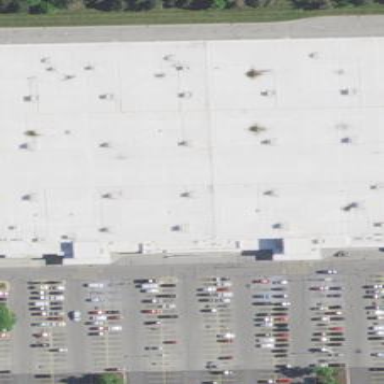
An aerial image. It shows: Retail building housing supermarket.